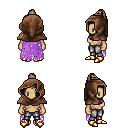
a pixel art fantasy rpg character, female body template, human, tanned skin, maroon tattered cape, metal pants, white blonde long topknot hairstyle, cloth hood, gold boots, four views (front, back, left, right), 2x2 character sprite sheet, small pixel art, hard edges, no anti-aliasing